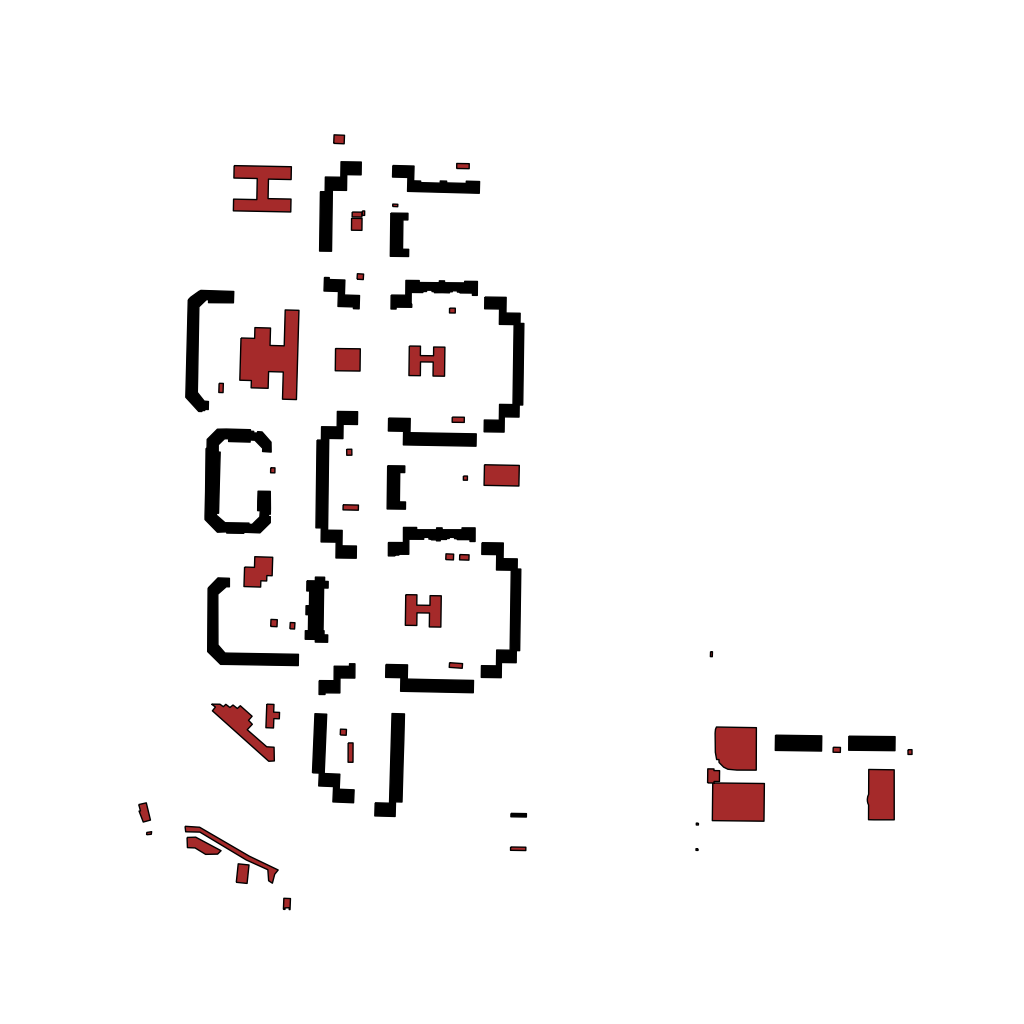
Tags: overhead vector_map, business, industrial, recreation, residential, modern, soviet, high_rise, individual_rise, density_2, Building, Facility, 1.0 km²